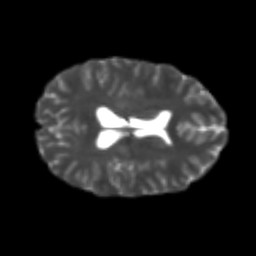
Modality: T2w
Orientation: axial
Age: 21
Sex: female
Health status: healthy
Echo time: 0.074 s